Platform: macOS
Application: Arc Browser
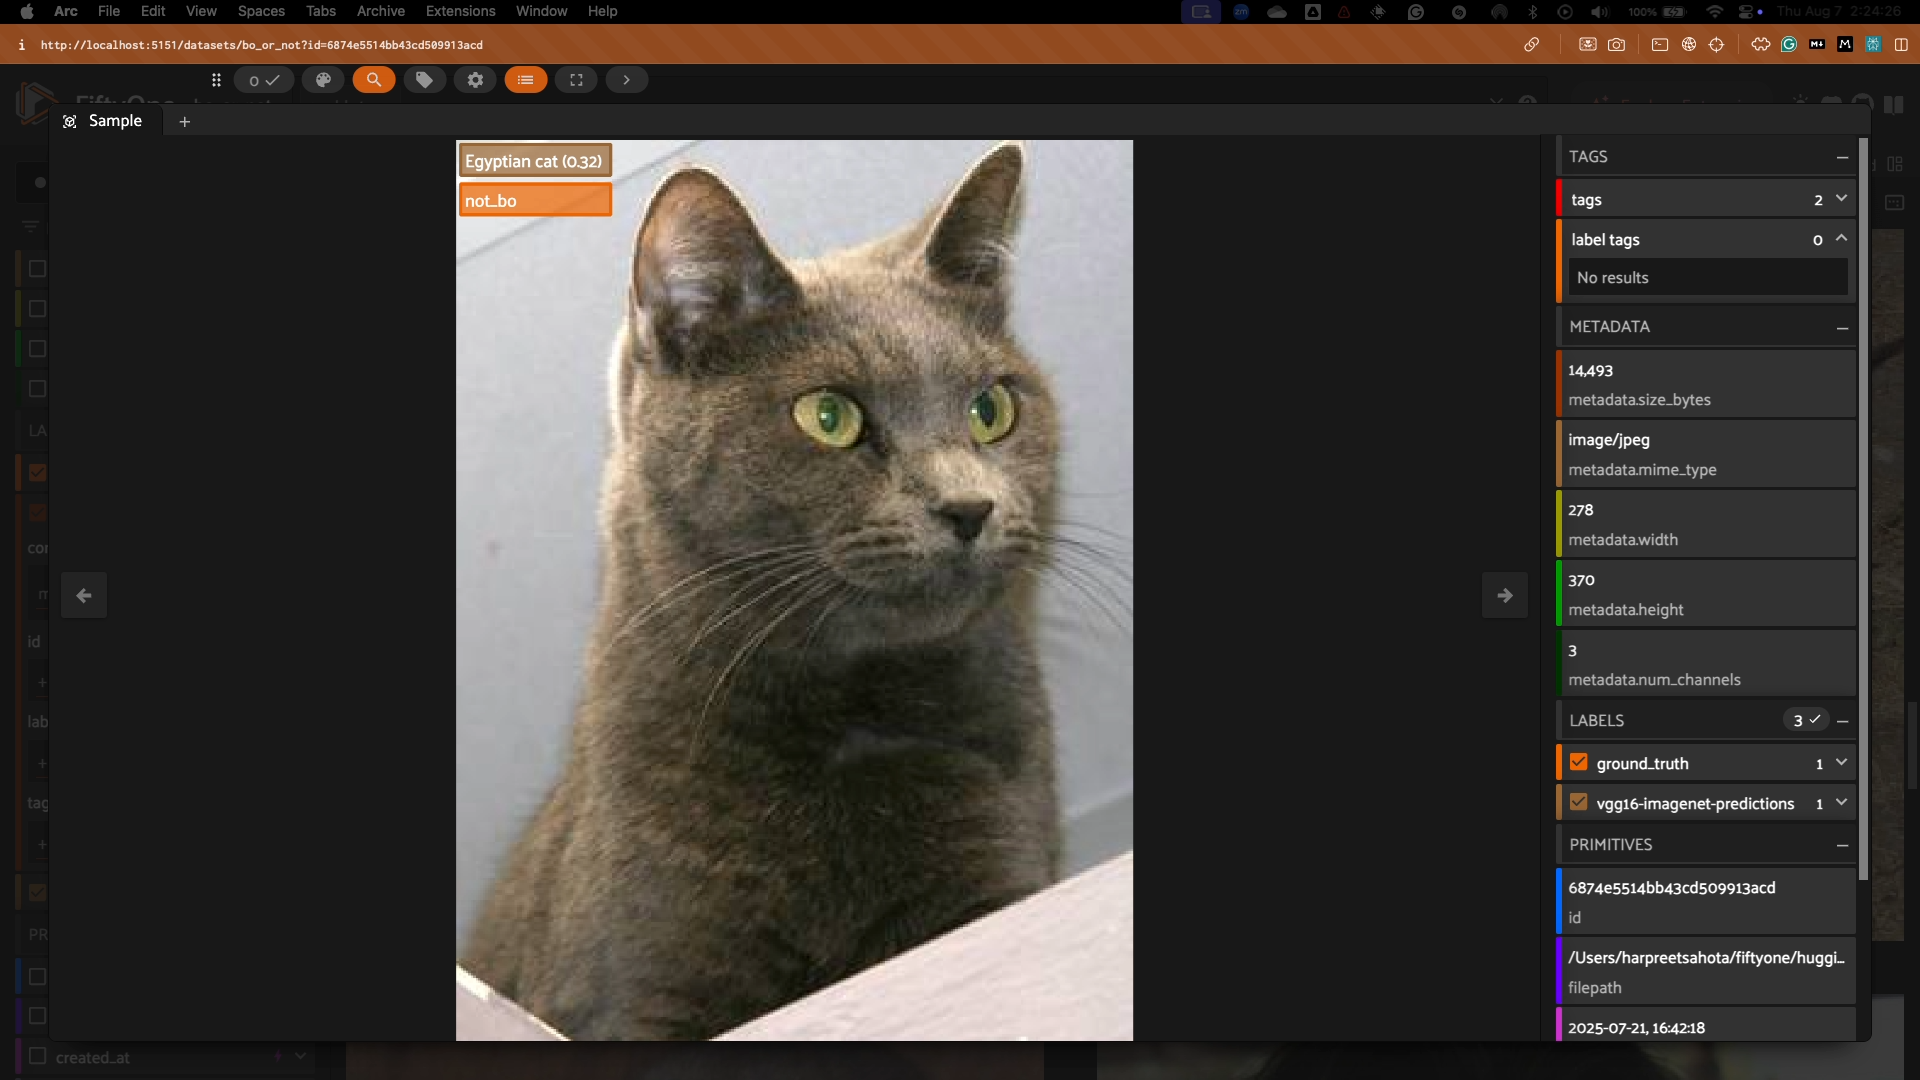
task_description: Navigate to the previous sample
action_type: click
element_info: Icon
steps_since_start: 1